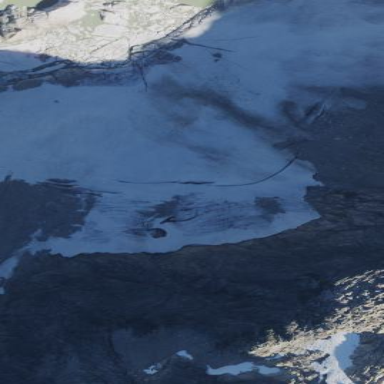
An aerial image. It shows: Majestic glacier in the distance.